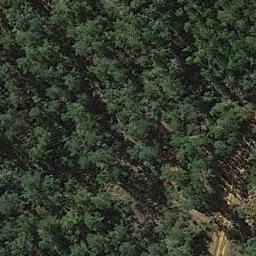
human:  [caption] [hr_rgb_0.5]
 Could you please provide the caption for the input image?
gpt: There is a road goes through the forest .

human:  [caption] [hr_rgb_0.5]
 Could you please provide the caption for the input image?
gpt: Many green trees are in a forest beside a road .

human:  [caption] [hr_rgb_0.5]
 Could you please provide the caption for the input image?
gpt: The forest has a lot of well-arranged green trees and a road goes through the forest .

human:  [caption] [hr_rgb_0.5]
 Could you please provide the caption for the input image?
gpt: There is a road by the dense forest .

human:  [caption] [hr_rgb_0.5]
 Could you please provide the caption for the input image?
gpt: A narrow path goes through a green forest .